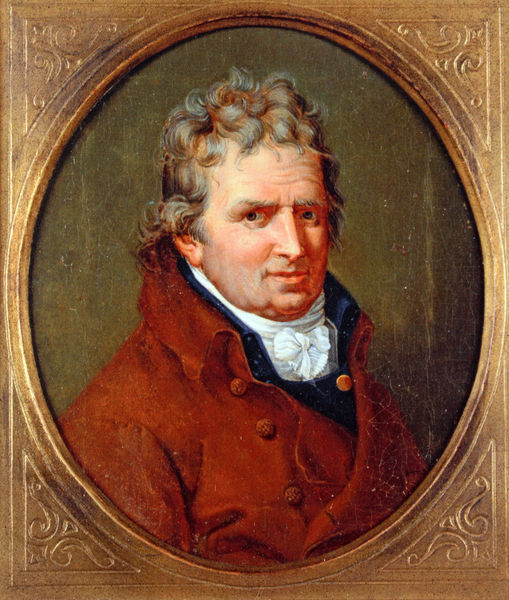
Titel: Bildnis Jakob Philipp Hackert
Künstler: Wilhelm Titel
Standort: Düsseldorf
Institution: Goethe-Museum, Anton-und-Katharina-Kippenberg-Stiftung
Schlagwörter: blau, gemälde, haut, mann, schatten, weiß, grün, braun, elegant, hintergrund, holz, mund, nase, profil, ölbild, blick, rot, malerei, ornament, rock, schleife, alt, anzug, hemd, jacke, augen, barock, falten, gesicht, kragen, rahmen, bild, bildnis, goldrahmen, portrait, porträt, öl, gewand, gold, haare, mantel, augenbrauen, bruststück, frontal, kinn, lippen, locken, renaissance, kreis, oval, rund, tondo, lächeln, ölgemälde, büste, halstuch, ornamente, dreiviertelansicht, holzrahmen, teint, knöpfe, kropfband, fliege, lächelnd, medaillon, seite, stirnfalten, politiker, biedermeier, halbprofil, augenbraun, binder, skeptisch, freundlich, porträit, hoz, rundrahmen, blau weiß, graue haare, grauhaarig, geschicht, medaillinbild